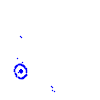
Particle: proton